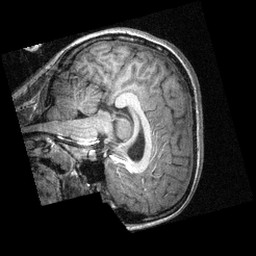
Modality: T1w
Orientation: sagittal